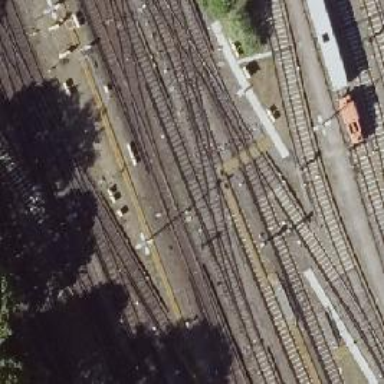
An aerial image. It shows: Rail track with electrification on top.